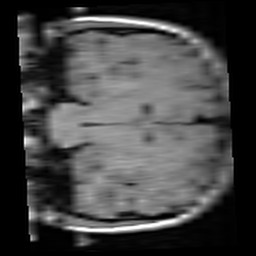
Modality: T1w
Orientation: coronal
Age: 20
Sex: female
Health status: healthy
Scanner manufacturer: siemens
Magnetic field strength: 3 T
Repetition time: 4.1 s
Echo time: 0.0085 s